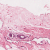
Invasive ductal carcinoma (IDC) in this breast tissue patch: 0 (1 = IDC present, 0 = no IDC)